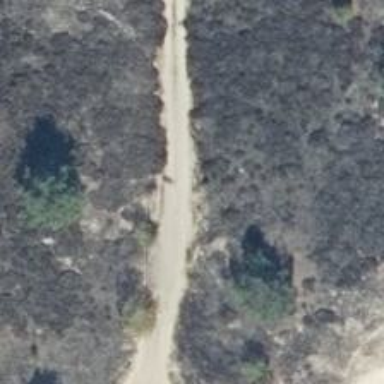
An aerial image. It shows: Sandy track road with grade 4 track type.